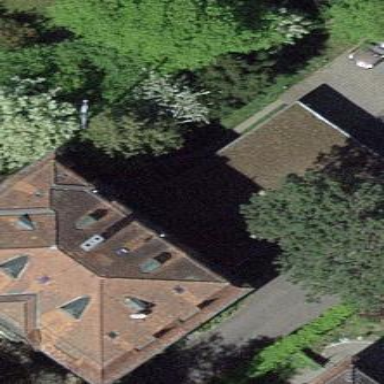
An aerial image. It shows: Office building.